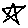
Label: star